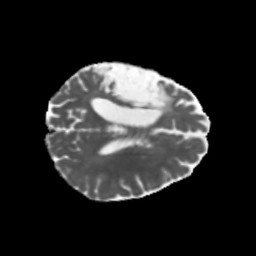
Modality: MD
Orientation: axial
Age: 56
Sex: female
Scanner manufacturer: siemens
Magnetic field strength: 3 T
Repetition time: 5.47 s
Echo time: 0.0854 s